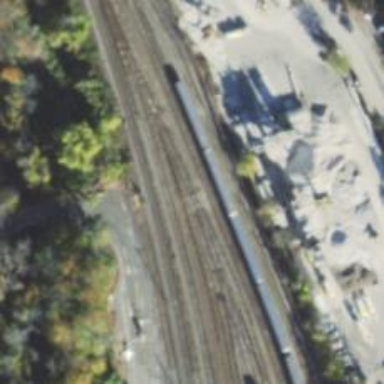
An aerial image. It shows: Electrified rail yard in service.